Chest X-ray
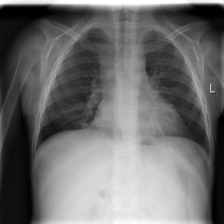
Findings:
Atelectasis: negative
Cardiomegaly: negative
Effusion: negative
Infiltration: negative
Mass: negative
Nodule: negative
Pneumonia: negative
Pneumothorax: negative
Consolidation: negative
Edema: negative
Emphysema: negative
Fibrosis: negative
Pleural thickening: negative
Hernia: negative